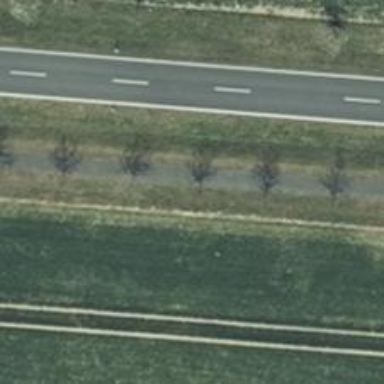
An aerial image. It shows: Deciduous broadleaved tree.